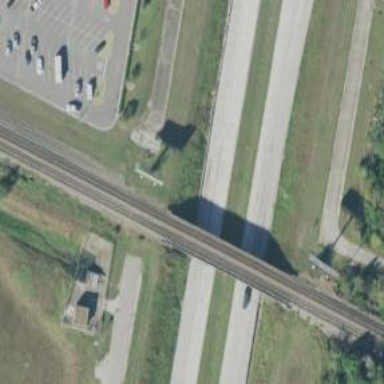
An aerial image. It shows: Primary highway with expressway characteristics.